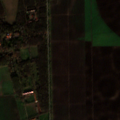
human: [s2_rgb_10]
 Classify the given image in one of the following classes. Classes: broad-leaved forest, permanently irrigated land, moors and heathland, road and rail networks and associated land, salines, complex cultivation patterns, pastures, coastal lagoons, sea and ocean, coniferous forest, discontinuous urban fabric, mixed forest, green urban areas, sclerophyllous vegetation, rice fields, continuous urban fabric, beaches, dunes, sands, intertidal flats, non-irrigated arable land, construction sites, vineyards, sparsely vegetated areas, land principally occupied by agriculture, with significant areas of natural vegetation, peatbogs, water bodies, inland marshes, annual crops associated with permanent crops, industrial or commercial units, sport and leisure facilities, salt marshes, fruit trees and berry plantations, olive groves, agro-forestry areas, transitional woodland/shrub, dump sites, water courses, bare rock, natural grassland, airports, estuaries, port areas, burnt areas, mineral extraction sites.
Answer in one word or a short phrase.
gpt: sport and leisure facilities, non-irrigated arable land, fruit trees and berry plantations, water bodies